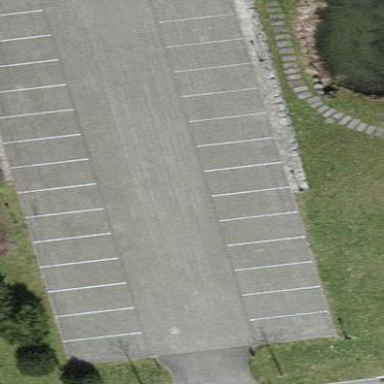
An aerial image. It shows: Parking area.